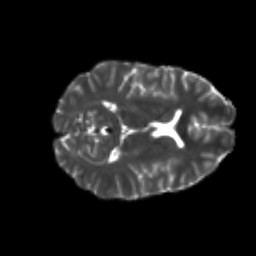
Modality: T2w
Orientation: axial
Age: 22
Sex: female
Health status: healthy
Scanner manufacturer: philips
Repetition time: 7.391 s
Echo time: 0.08599 s